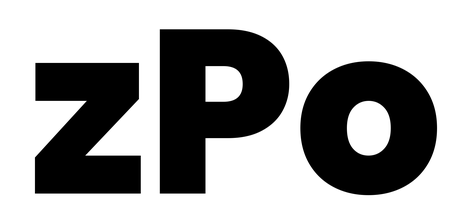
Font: Poppins-ExtraBold